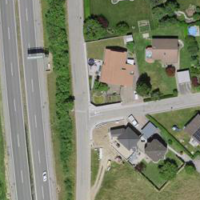
EUNIS habitat code: 57
Species observed at this site:
Milvus milvus